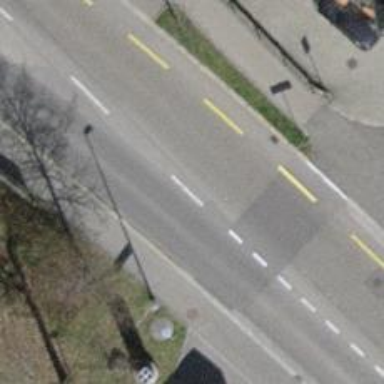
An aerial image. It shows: Secondary road with asphalt surface. There is separate cycle lane and sidewalk. Trolley wires are present along the road.